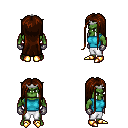
a pixel art fantasy rpg character, male body template, orc, green skin, teal sleeveless shirt, white pants, brown extra-long hairstyle, silver tiara, metal gloves, gold boots, four views (front, back, left, right), 2x2 character sprite sheet, small pixel art, hard edges, no anti-aliasing